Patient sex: M
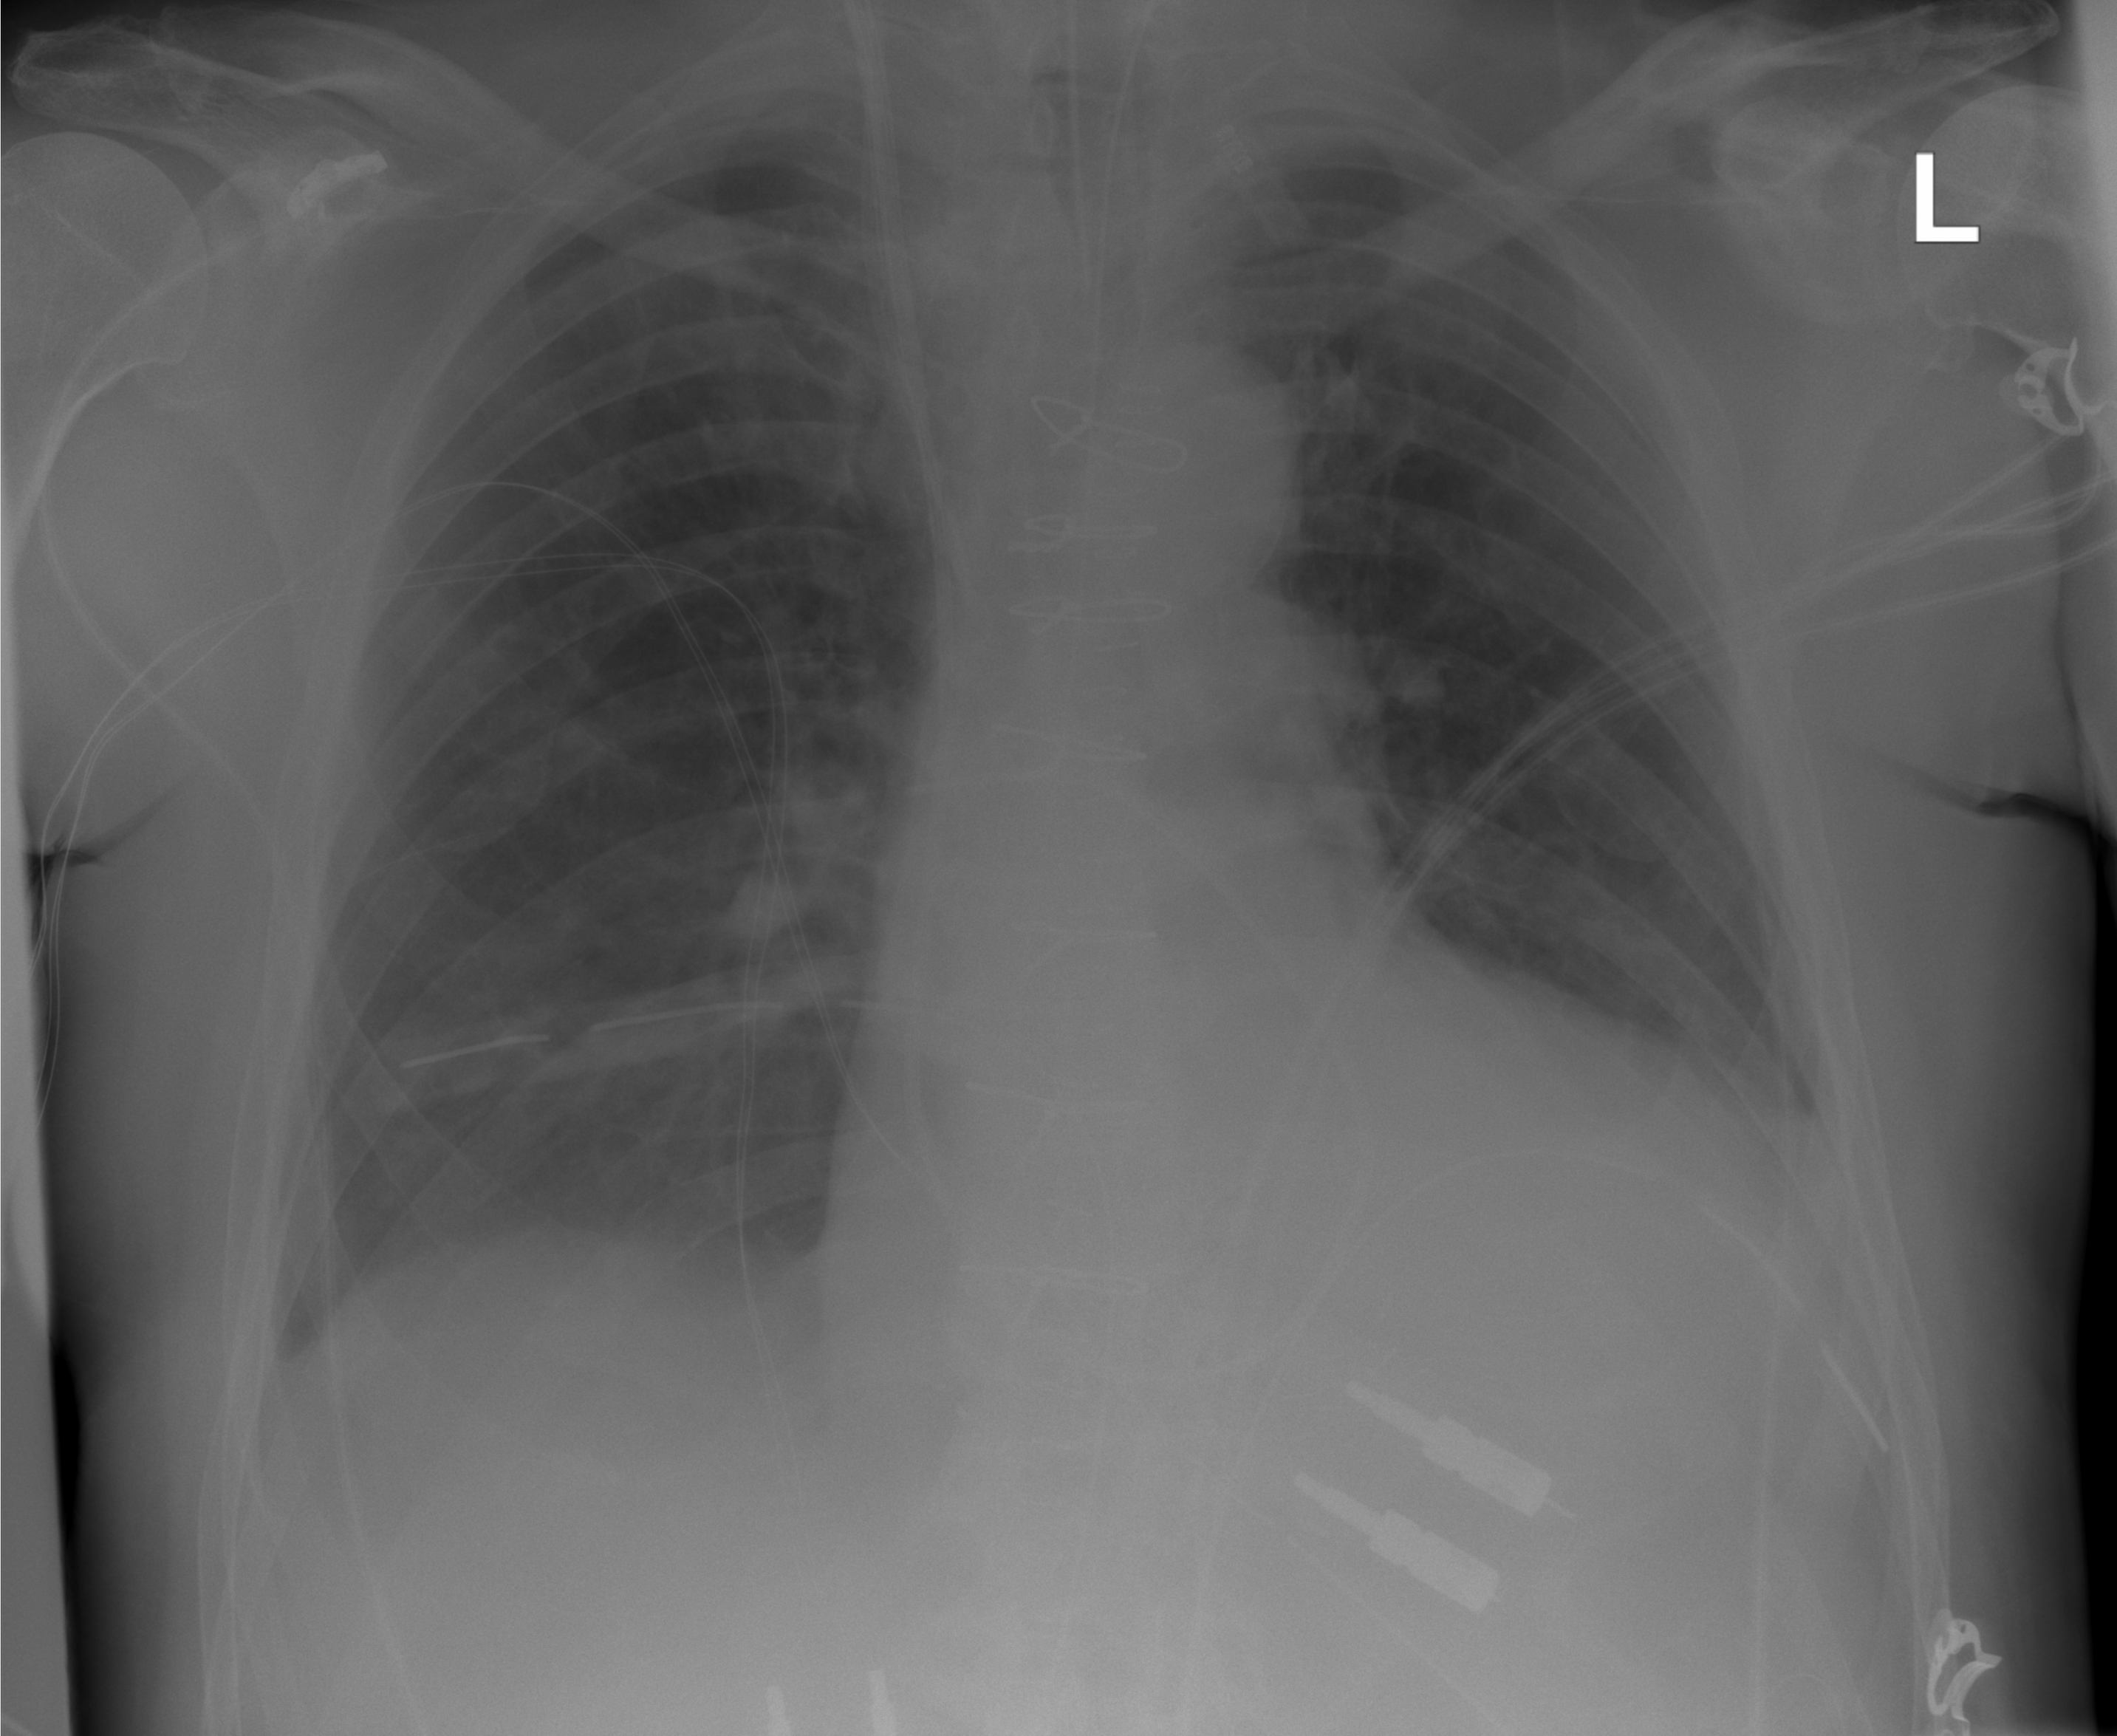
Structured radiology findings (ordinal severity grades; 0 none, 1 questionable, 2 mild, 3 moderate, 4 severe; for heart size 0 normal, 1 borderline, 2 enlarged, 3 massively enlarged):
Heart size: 2
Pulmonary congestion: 0
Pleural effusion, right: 2
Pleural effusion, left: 2
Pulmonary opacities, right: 0
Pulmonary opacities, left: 0
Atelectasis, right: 0
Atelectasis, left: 0